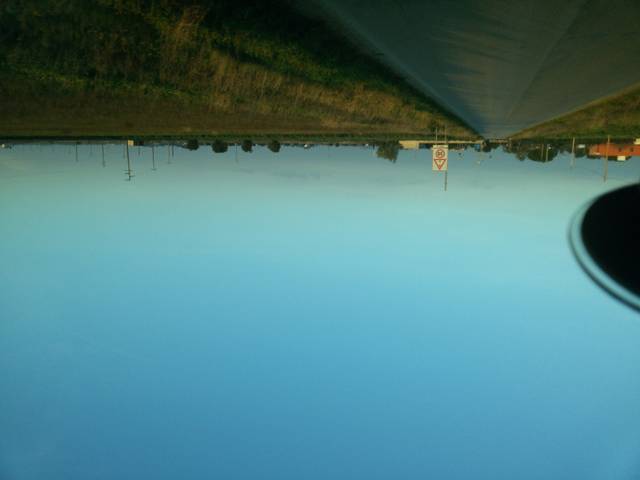
Region: Italy
Coordinates: 40.591, 17.941